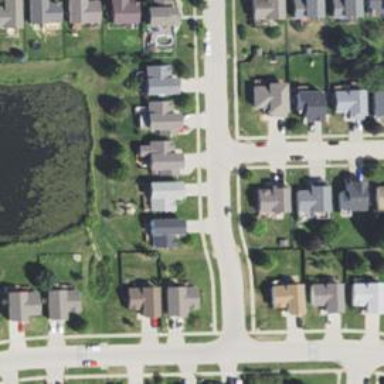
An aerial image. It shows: Residential road.